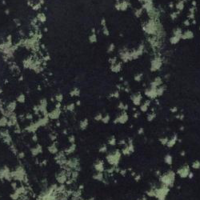
EUNIS habitat code: 43
Species observed at this site:
Polystichum lonchitis